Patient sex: M
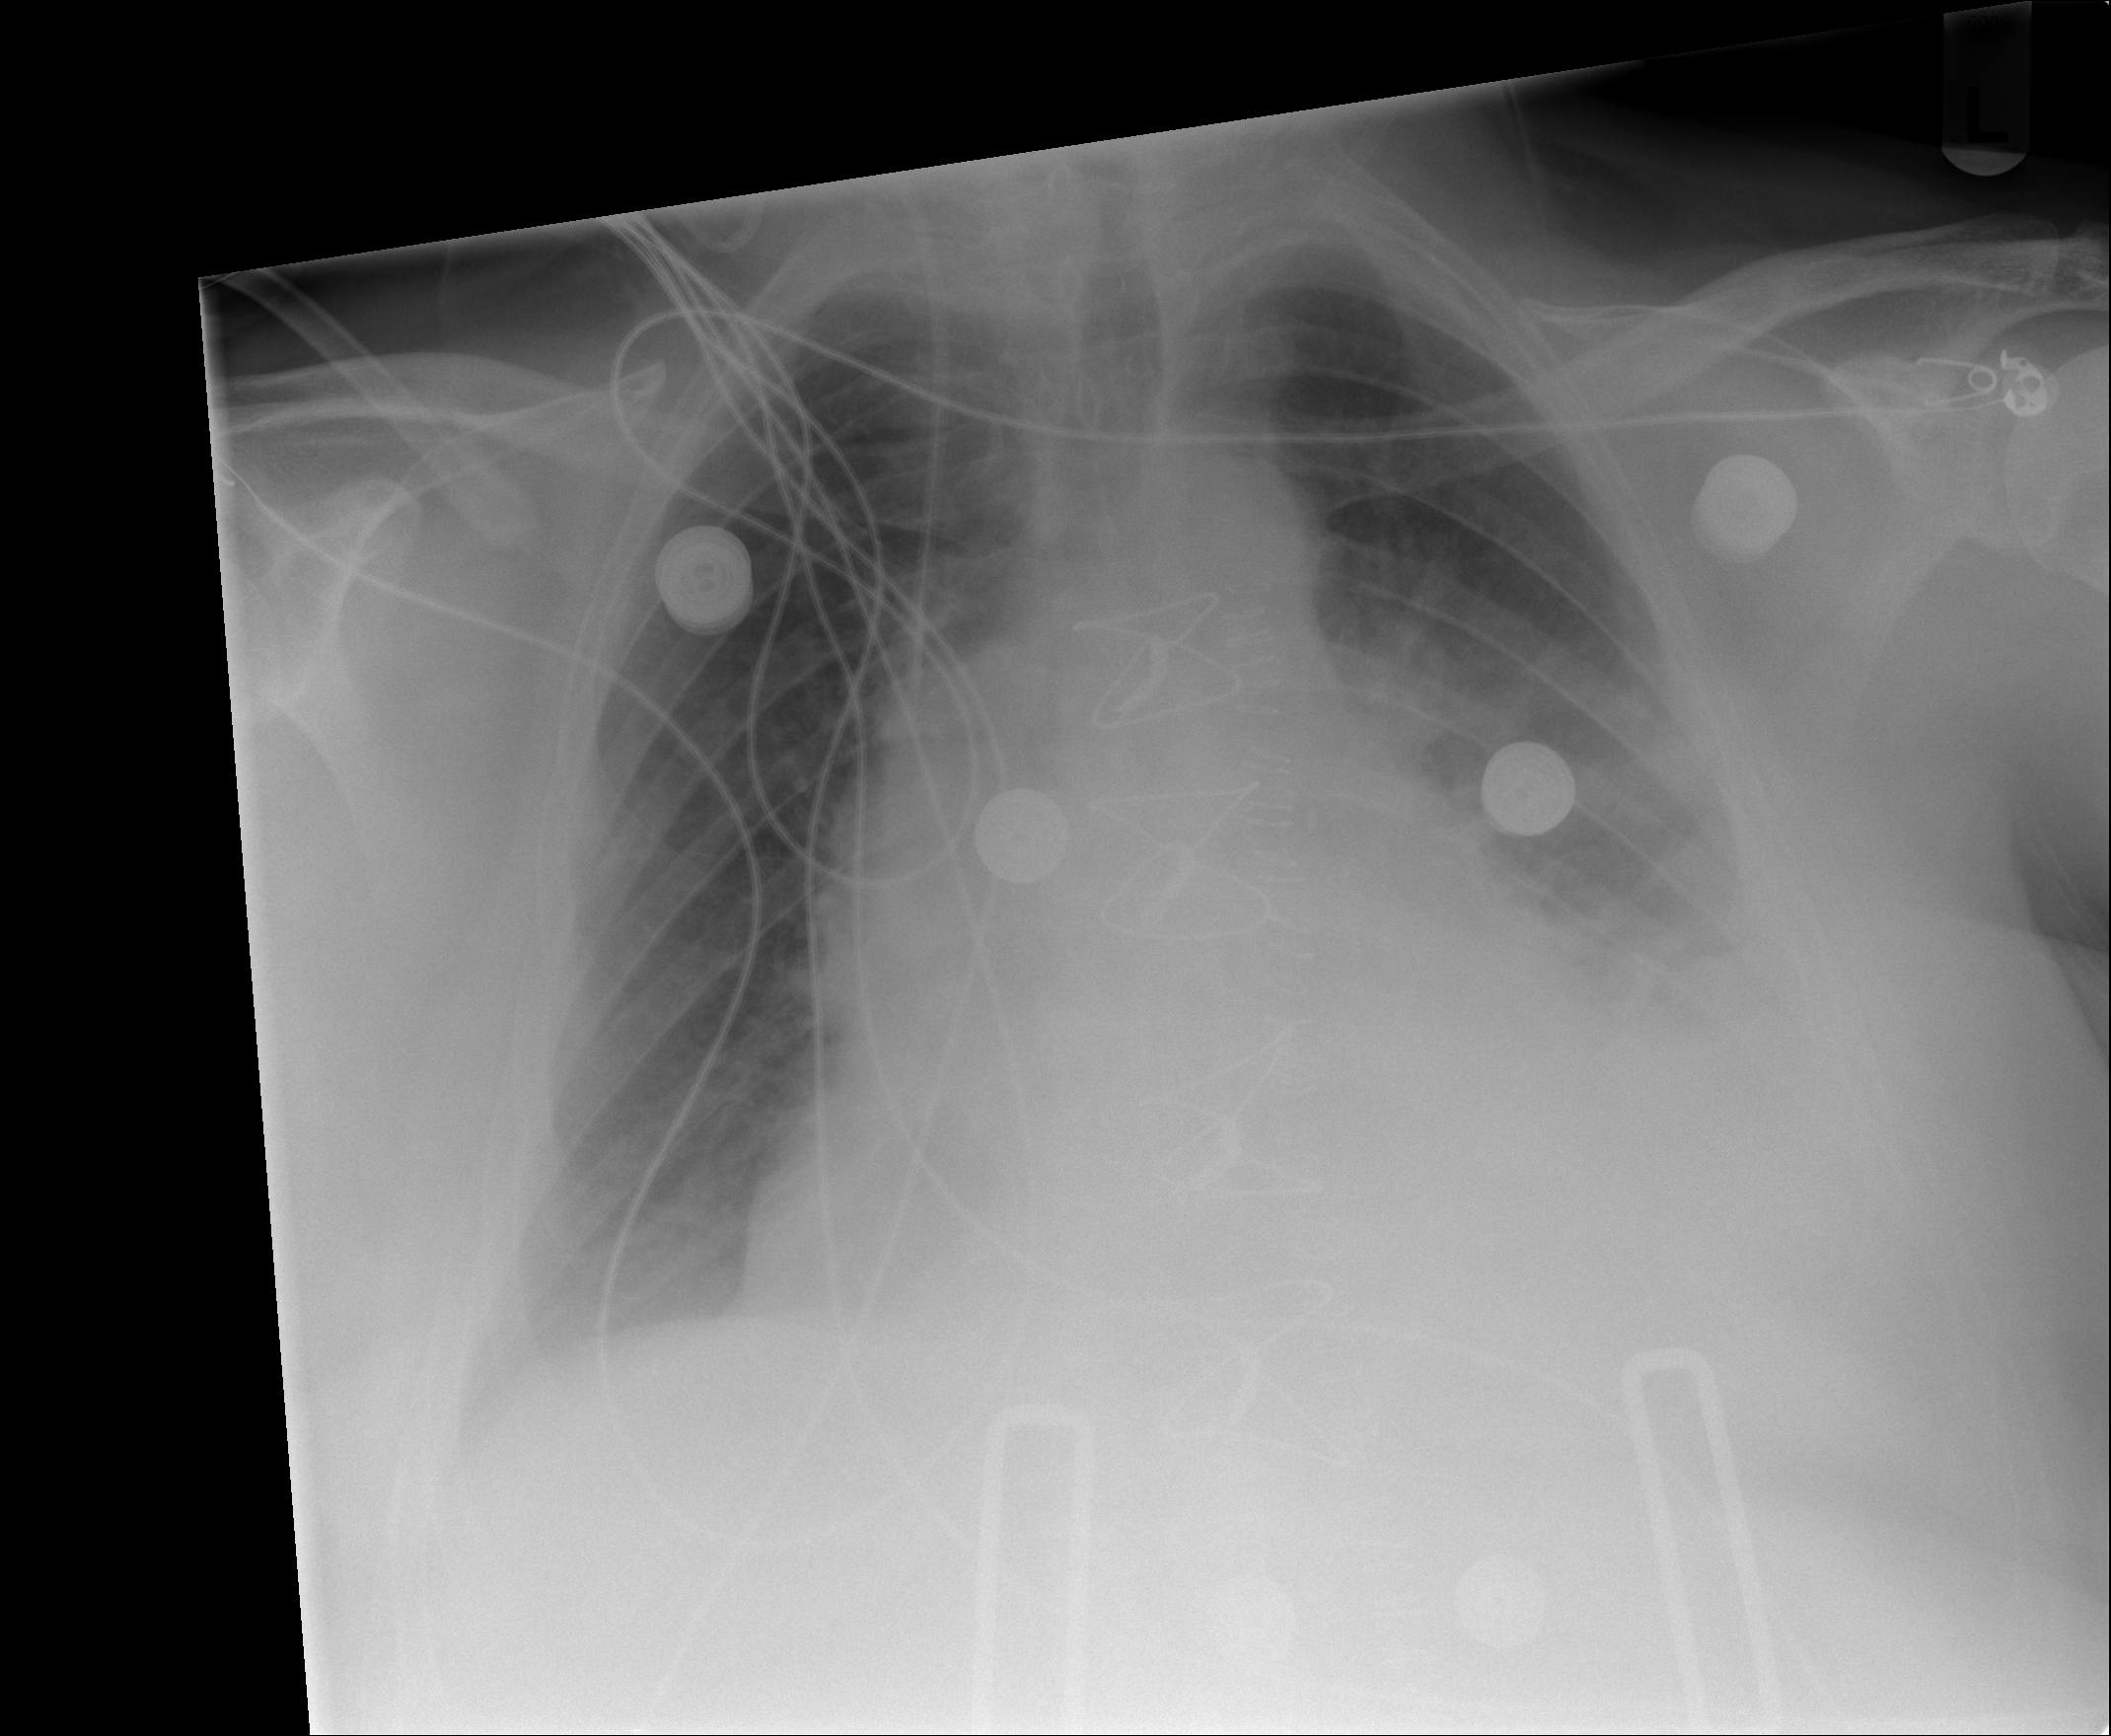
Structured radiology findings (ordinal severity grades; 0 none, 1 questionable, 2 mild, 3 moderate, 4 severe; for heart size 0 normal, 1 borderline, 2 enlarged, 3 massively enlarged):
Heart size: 2
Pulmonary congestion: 0
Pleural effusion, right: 0
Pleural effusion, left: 3
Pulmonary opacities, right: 0
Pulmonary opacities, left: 1
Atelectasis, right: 2
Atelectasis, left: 3